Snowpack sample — Loveland Pass, Silver Plume, Colorado, USA (12/14/25, 10:50 AM MST)
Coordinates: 39.664, -105.882
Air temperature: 36 °F
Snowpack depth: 67 cm
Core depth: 30 cm
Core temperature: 42.8 °F
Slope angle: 6°, slope face: 326°
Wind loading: low
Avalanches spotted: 0
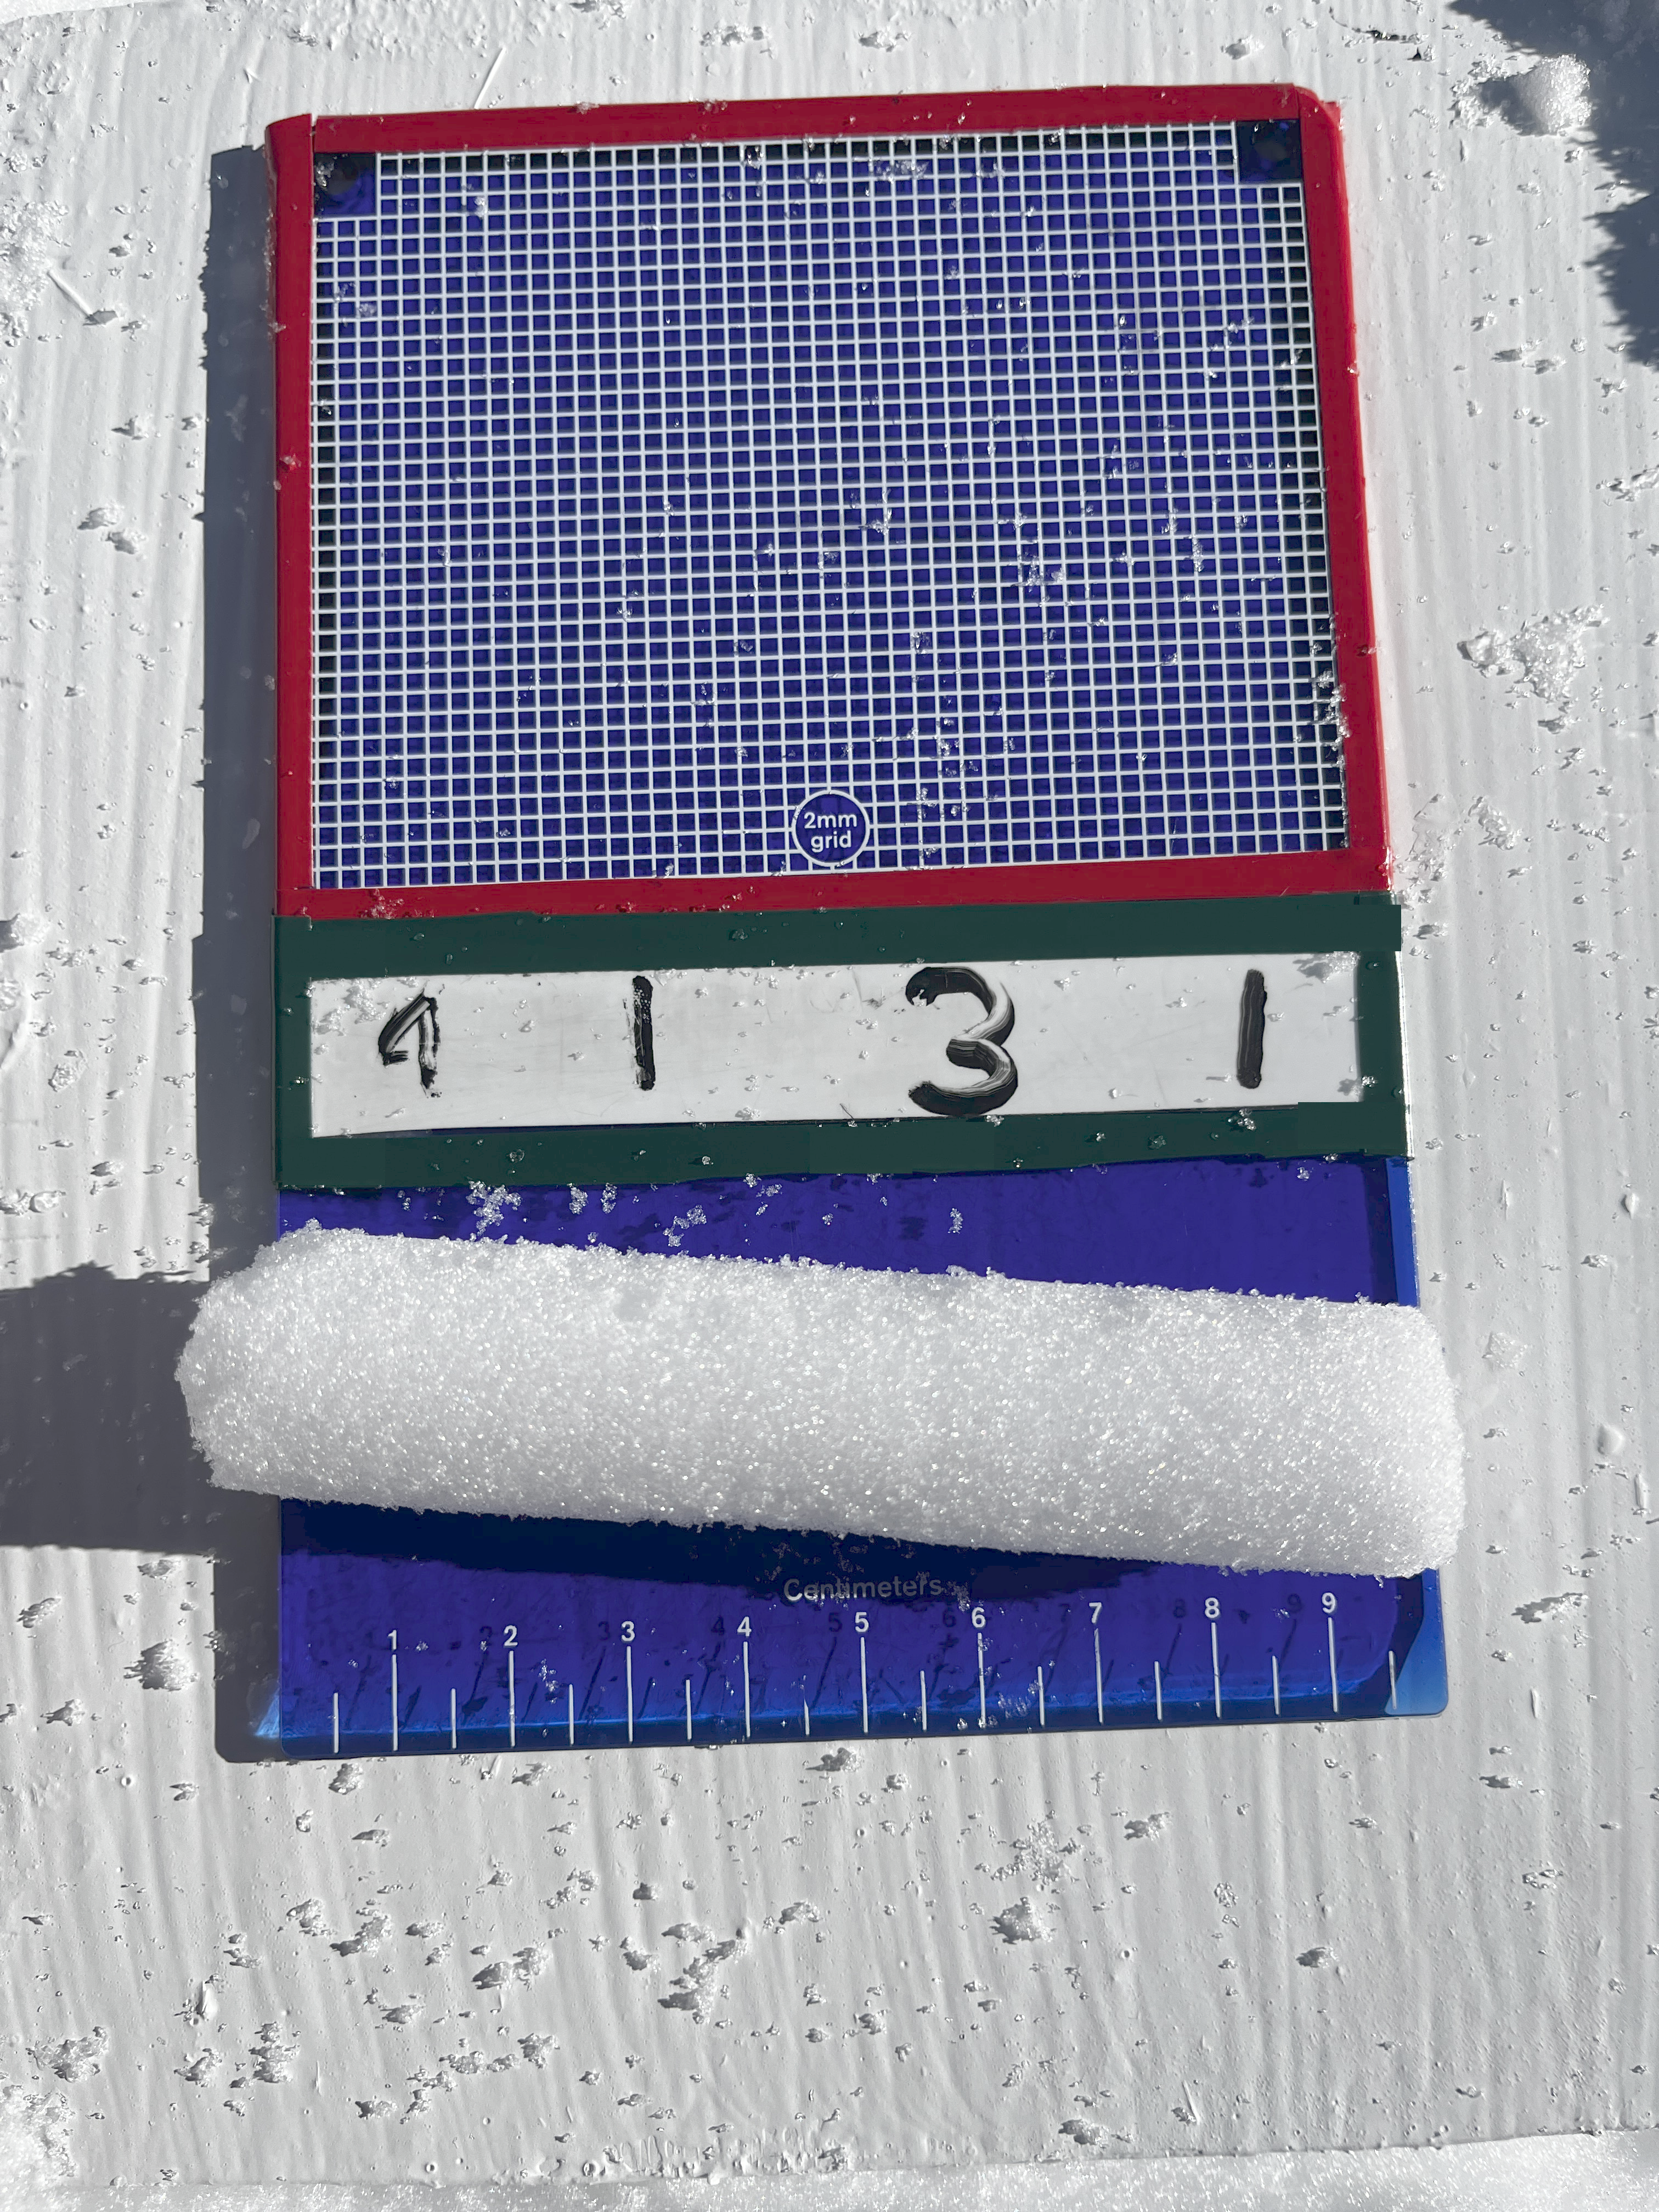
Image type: crystal_card
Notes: No avalanches spotted, very late start to the season with minimal snowpack